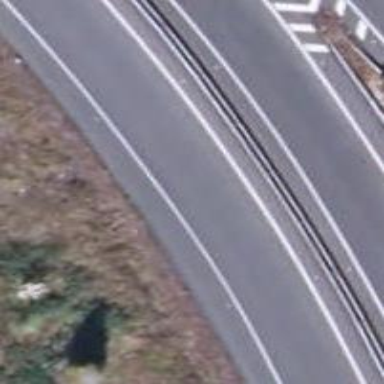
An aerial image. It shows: Motorway link.